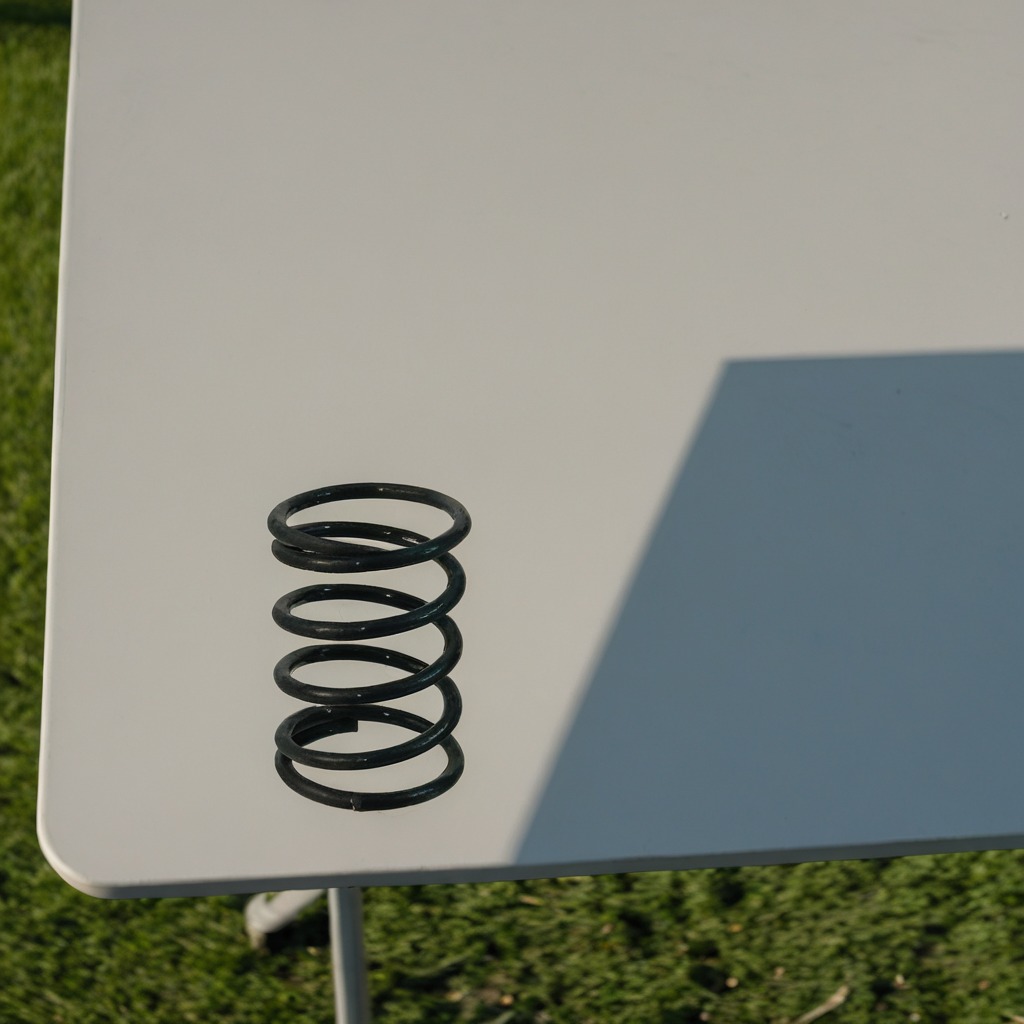
A coiled metal spring is lying on a textured surface.